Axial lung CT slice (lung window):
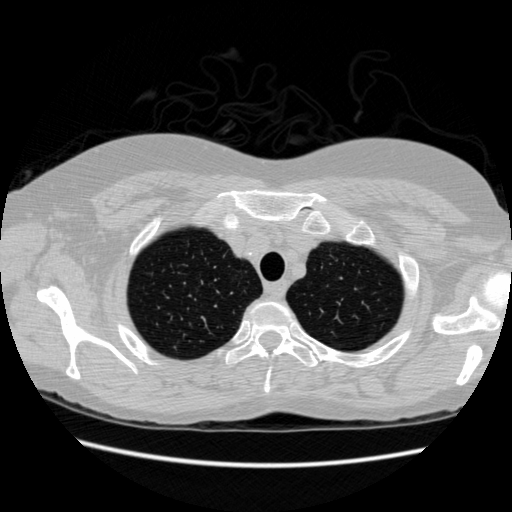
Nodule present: no